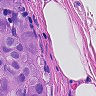
Metastatic tissue present: yes